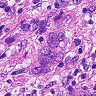
Metastatic tissue present: yes